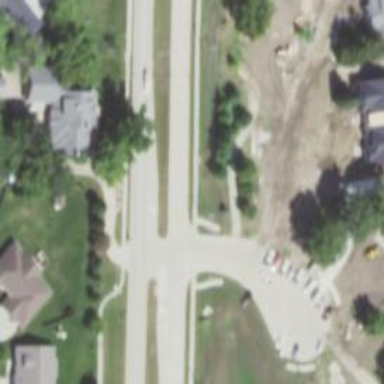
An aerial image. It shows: Crossing on the road.